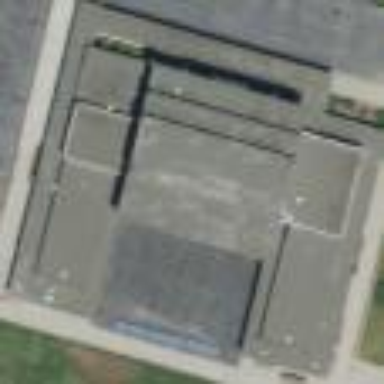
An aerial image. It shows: School building.